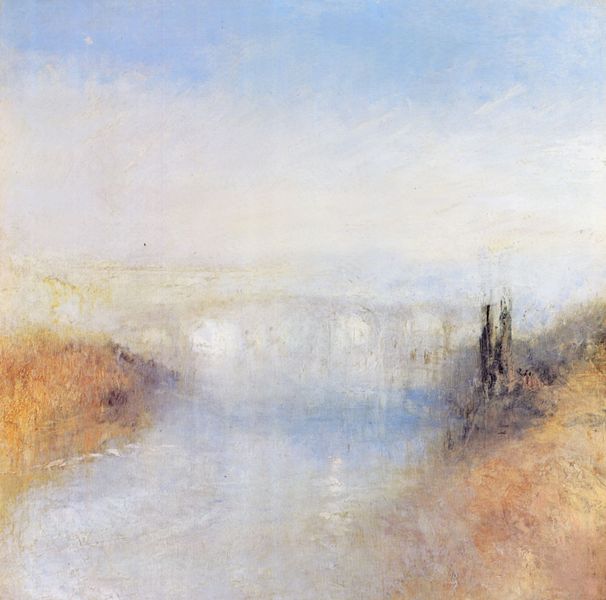
Titel: Ein von einem Hügel gesehener Fluss
Künstler: William Turner
Standort: London
Institution: Tate Gallery
Schlagwörter: baum, berg, blau, gemälde, himmel, mann, meer, schatten, wasser, weiß, wolken, aquarell, bäume, fluss, gelb, impressionismus, landschaft, menschen, ocker, see, ufer, braun, frau, grau, hell, licht, orange, pfeiler, schwarz, stroh, vordergrund, ausblick, gras, rot, schloss, weg, architektur, mensch, stehen, bach, erde, feld, felder, ferne, gräser, hügel, morgen, natur, spiegelung, brücke, gewässer, sonne, gold, paar, personen, england, wald, wasserfall, turm, zypressen, bewölkt, sommer, strand, wellen, bogen, zwei, abhang, korn, berge, düne, dünen, dunst, nebel, tag, herbst, figuren, industrie, pastös, romantik, ölgemälde, turner, wetter, arch, arches, blue, church, oil, white, black, golden, grey, modern, painting, yellow, impressionistisch, monet, manet, reflection, spiegeln, brown, perspective, still, unscharf, bögen, burg, türme, neblig, farbauftrag, trüb, diffus, verschwommen, cloud, clouds, man, sky, tree, building, hill, hills, lake, landscape, nature, ocean, sand, sea, shore, water, horizon, sun, tower, trees, coast, grass, light, peaceful, river, stream, path, way, color, impressionism, romantic, romanticism, baumstumpf, beach, cloudy, wind, abstract, bridge, bright, meadow, person, city, day, stump, trunk, pastel, lasierend, watercolor, jmw turner, rain, smog, william, impressionist, brush, brushstrokes, figure, guache, canvas, colour, ochre, paint, steeple, impressionistic, dawn, stro, william turner, bank, uferweg, fog, land, themse, atmosphere, blurred, blurry, haze, mist, bürcke, clounds, marsh, misty, moss, swamp, tan, hazy, standing, sku, nothing, impression, faded, hay, gesrte, wolden, banks, claude monet, foliage, burn, posts, post, tonal, soft, brucke, oil on canvas, riverbank, grainy, clear, landscaoe, painterly, frog, eky, blule, ligth, yelow, blur, gradient, fuzzy, atmospheric, tones, vague, being, apstract, gradiant, mis, stangin, brudge, dry brush, groud